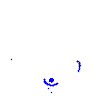
Particle: pion